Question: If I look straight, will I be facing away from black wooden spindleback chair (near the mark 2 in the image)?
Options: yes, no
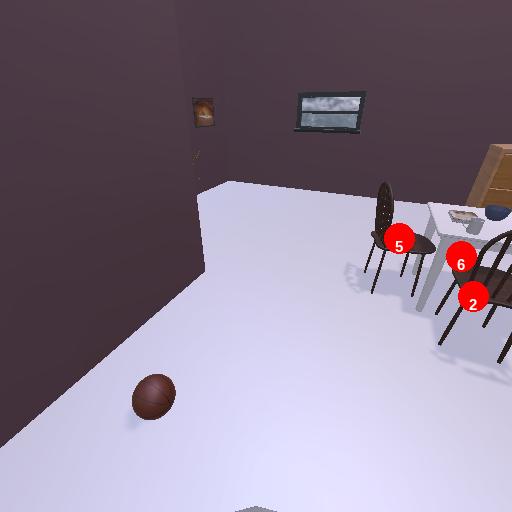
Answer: yes